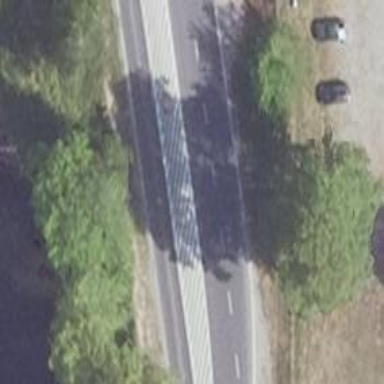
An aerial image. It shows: Asphalt road classified as primary highway.